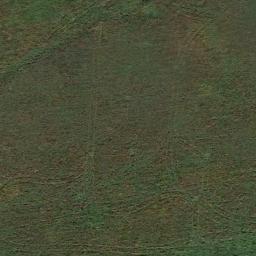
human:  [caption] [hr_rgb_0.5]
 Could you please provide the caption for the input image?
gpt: The grass is flanked by lush woods .

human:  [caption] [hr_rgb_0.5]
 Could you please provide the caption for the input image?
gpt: The meadow is dense but uneven .

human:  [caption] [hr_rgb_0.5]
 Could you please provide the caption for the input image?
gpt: The meadow is consist of green grass and dry grass .

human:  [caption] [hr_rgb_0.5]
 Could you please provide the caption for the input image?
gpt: This meadow has different sparsity in different places .

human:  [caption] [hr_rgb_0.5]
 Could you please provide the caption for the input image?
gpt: A brown and green meadow with sparse grass .